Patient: sex M, age 65
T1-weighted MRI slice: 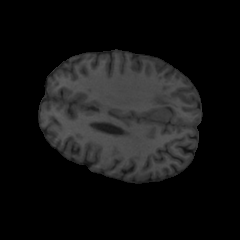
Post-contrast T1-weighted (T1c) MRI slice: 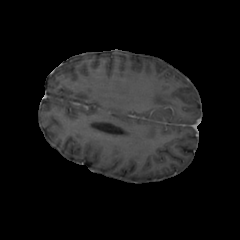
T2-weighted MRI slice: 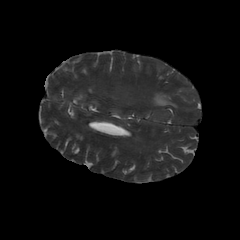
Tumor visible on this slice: yes
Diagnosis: Glioblastoma, IDH-wildtype
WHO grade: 4